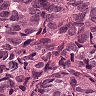
Metastatic tissue present: yes